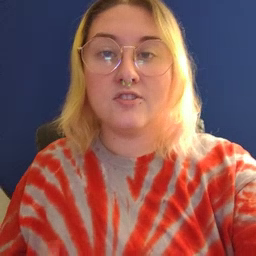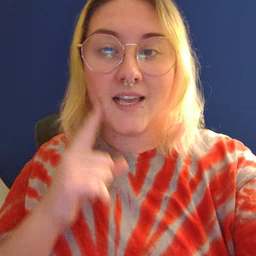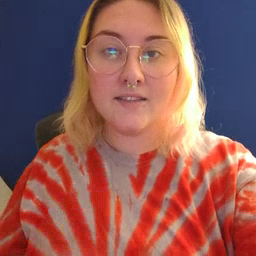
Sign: cheek